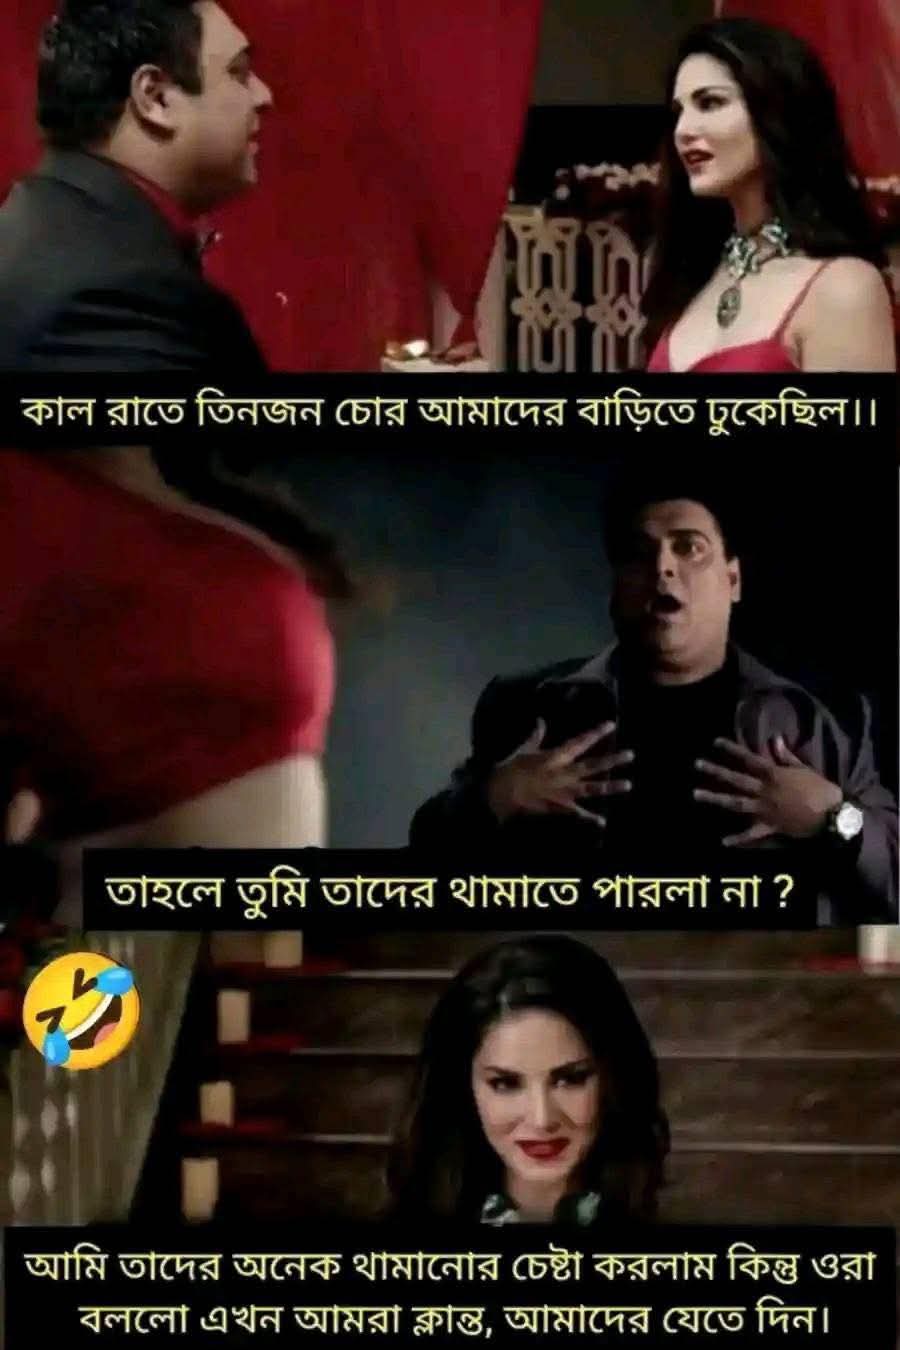
Text: কাল রাতে তিনজন চোর আমাদের বাড়িতে ঢুকেছিল।।
তাহলে তুমি তাদের থামাতে পারলা না ?
আমি তাদের অনেক থামানোর চেষ্টা করলাম কিন্তু ওরা বললো এখন আমরা ক্লান্ত, আমাদের যেতে দিন।
Label: Non Hate